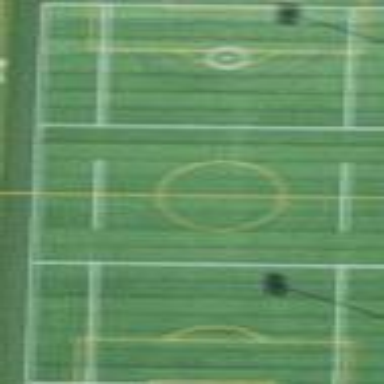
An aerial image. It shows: Soccer pitch for outdoor sports and leisure activities.